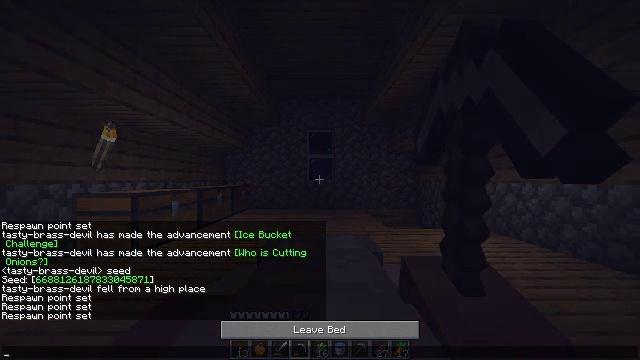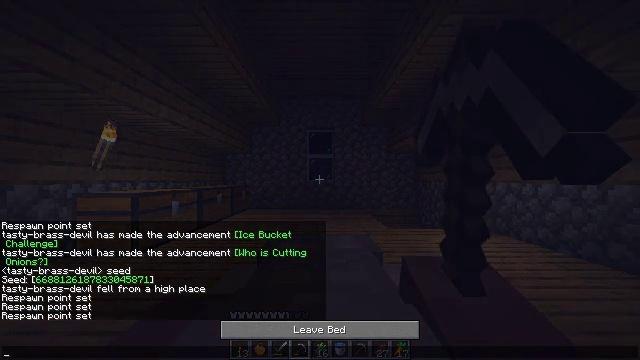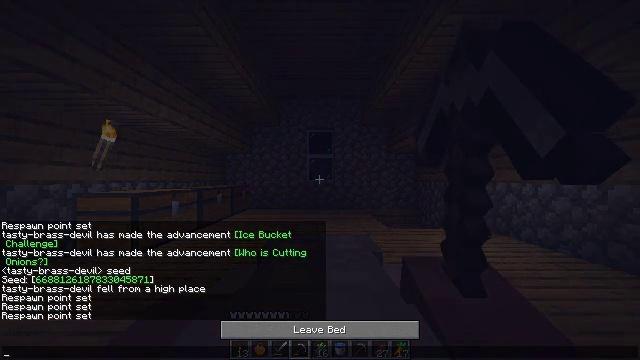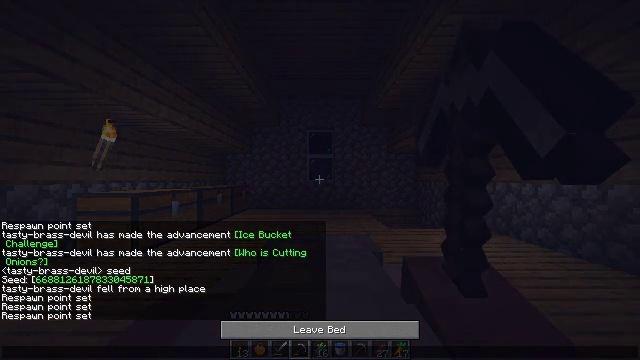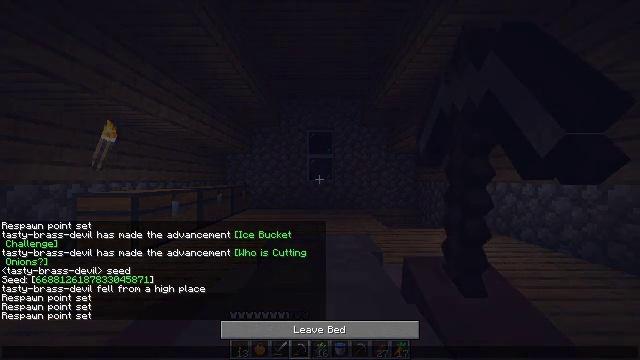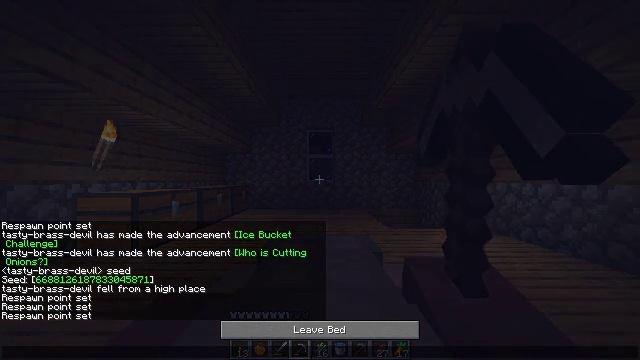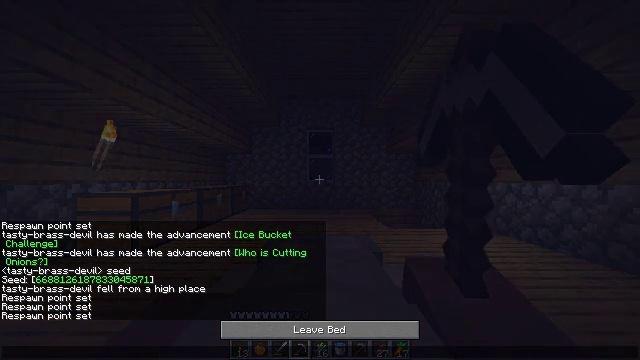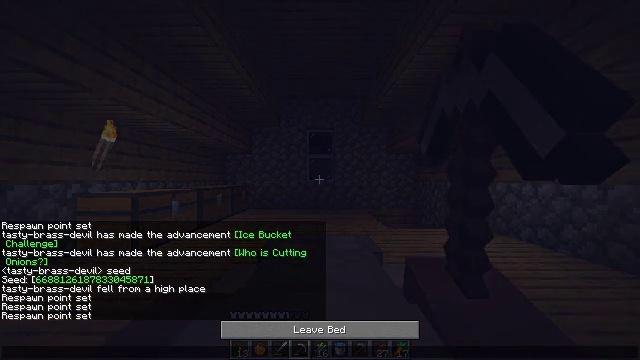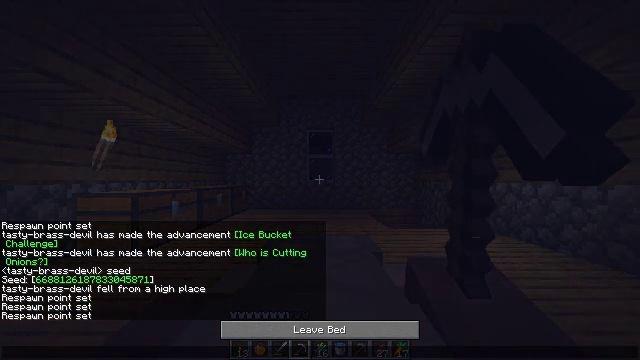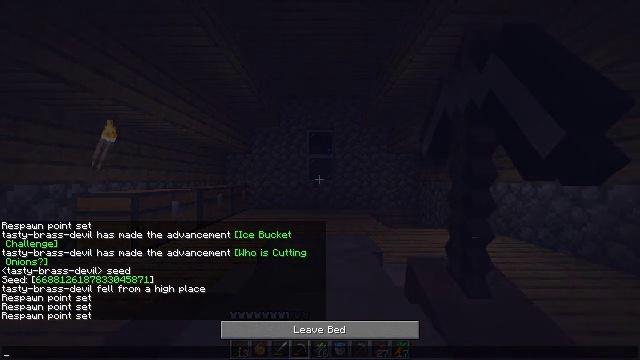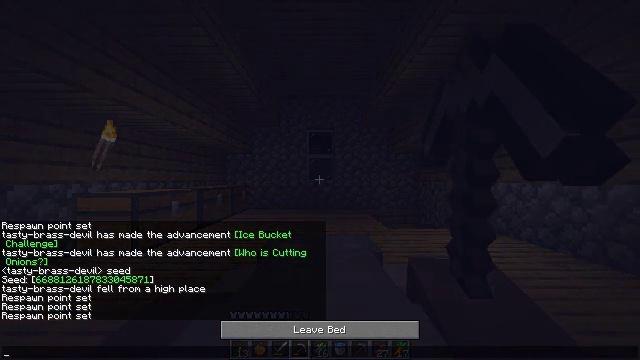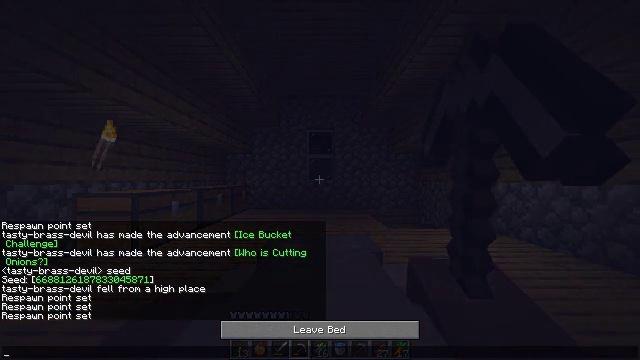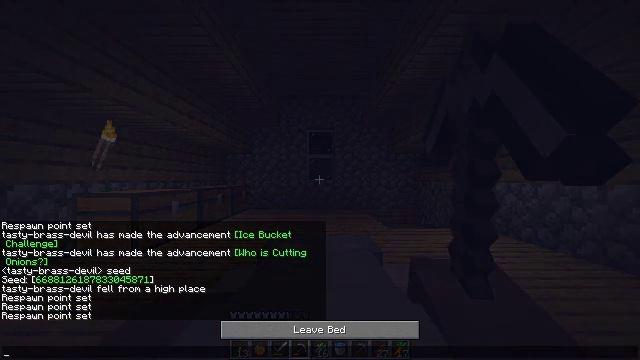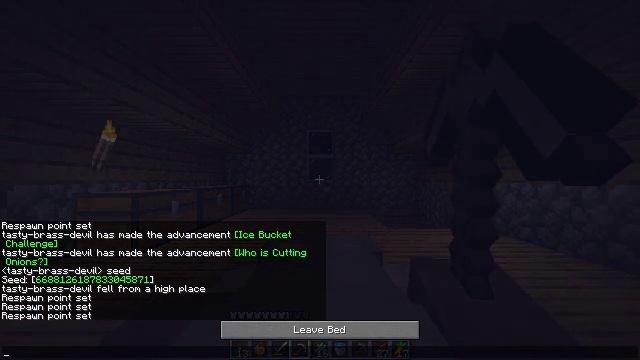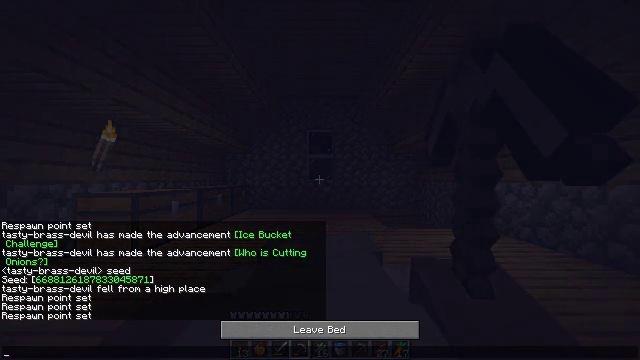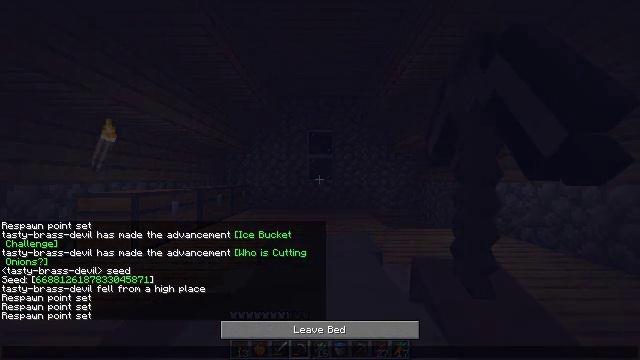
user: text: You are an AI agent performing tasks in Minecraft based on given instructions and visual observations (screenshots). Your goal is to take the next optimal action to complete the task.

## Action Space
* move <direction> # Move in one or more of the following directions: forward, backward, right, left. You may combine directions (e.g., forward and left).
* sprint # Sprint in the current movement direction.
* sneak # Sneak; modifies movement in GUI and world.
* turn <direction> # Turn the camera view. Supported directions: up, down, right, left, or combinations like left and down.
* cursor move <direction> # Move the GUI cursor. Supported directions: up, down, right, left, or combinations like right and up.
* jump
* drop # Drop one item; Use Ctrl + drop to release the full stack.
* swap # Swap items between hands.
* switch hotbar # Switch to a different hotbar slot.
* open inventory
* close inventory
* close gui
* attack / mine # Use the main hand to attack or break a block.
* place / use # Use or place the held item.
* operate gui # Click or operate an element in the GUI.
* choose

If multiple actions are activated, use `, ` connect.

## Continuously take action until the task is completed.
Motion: motion action
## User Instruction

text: Use two pieces of paper and four wooden planks to craft a cartography table.
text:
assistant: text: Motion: no_op
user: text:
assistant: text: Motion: no_op
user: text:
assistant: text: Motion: no_op
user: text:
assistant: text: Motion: no_op
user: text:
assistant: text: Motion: no_op
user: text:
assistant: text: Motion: no_op
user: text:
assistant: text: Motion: no_op
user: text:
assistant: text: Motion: no_op
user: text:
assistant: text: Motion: no_op
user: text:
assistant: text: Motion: no_op
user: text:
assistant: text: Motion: no_op
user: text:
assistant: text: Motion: no_op
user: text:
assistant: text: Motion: no_op
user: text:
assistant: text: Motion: no_op
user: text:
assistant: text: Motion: no_op
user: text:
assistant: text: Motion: no_op
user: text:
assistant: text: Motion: no_op
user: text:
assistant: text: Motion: no_op
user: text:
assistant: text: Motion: no_op
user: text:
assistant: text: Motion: no_op
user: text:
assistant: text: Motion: no_op
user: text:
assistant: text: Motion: no_op
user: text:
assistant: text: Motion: no_op
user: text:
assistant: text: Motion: no_op
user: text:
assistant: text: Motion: no_op
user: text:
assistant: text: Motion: no_op
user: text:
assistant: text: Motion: close gui
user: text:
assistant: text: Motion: no_op
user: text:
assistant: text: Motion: no_op
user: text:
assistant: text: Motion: no_op